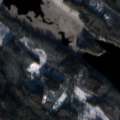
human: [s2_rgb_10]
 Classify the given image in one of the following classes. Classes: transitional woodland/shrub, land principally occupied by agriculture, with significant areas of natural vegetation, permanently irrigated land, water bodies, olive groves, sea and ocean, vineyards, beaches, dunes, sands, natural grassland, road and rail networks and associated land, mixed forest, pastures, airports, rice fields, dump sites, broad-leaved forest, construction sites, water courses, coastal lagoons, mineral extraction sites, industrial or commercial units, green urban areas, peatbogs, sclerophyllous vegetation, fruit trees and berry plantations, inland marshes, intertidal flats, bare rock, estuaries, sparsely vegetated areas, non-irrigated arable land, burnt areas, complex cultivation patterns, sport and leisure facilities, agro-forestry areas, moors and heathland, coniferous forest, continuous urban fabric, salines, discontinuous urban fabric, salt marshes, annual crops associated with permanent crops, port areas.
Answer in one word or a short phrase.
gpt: coniferous forest, mixed forest, transitional woodland/shrub, water bodies